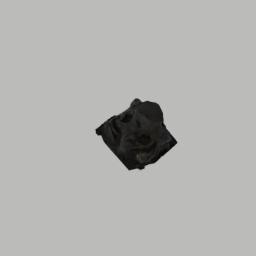
Label: nature